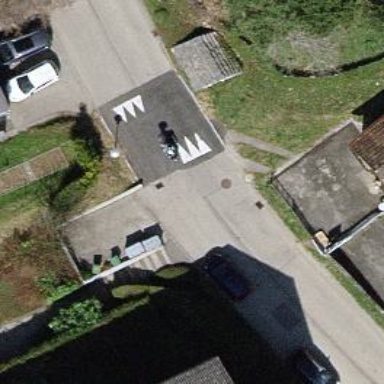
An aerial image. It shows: Traffic calming hump on the road.